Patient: sex M, age 66
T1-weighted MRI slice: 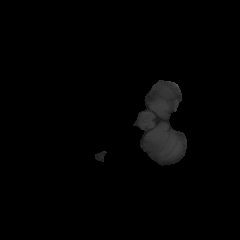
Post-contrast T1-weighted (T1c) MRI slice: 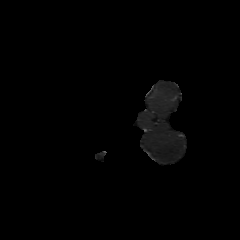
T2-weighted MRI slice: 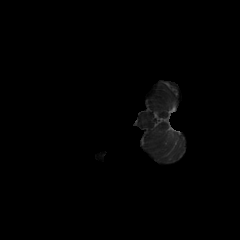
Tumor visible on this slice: no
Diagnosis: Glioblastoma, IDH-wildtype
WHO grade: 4